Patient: sex M, age 25
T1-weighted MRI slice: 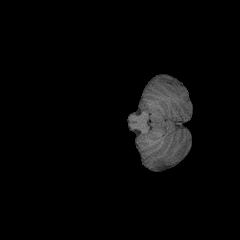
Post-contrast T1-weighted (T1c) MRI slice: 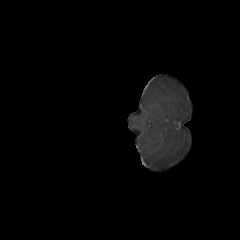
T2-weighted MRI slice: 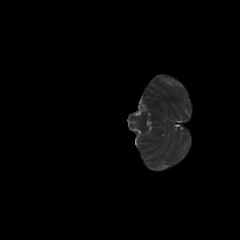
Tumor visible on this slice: no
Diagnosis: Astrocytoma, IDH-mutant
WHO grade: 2